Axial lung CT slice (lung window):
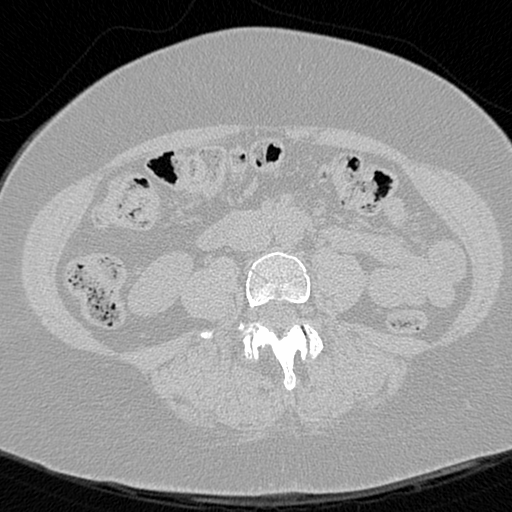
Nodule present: no